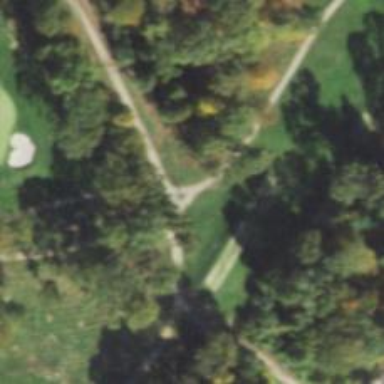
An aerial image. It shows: Path used for both walking and golf.